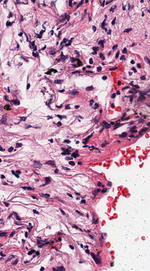
Tumor epithelial tissue: no
Tumor-associated stroma tissue: yes
Normal tissue: no